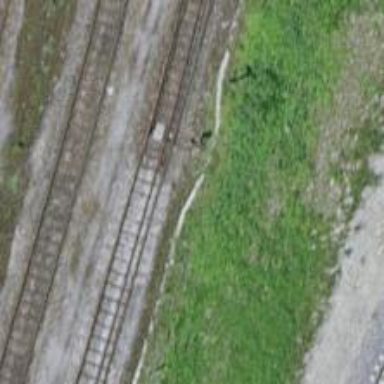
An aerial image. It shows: Railway switch.